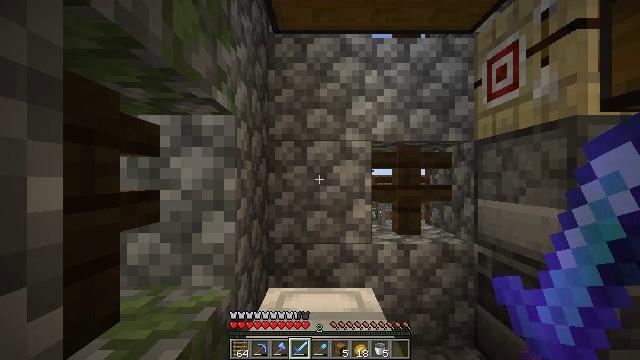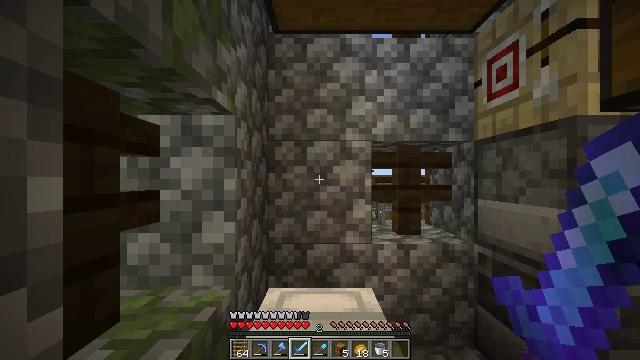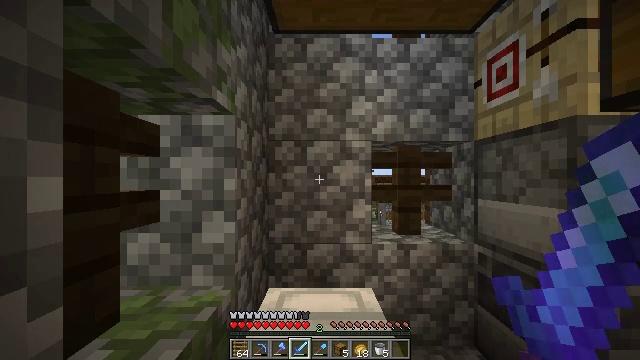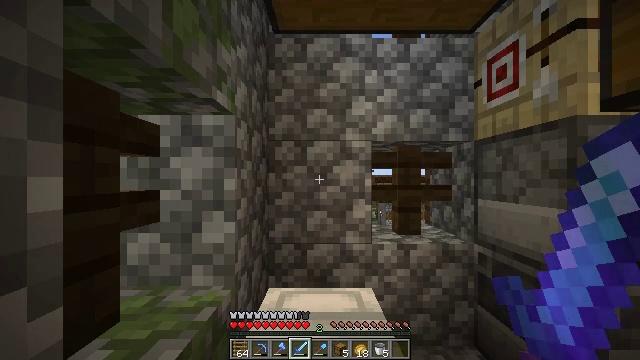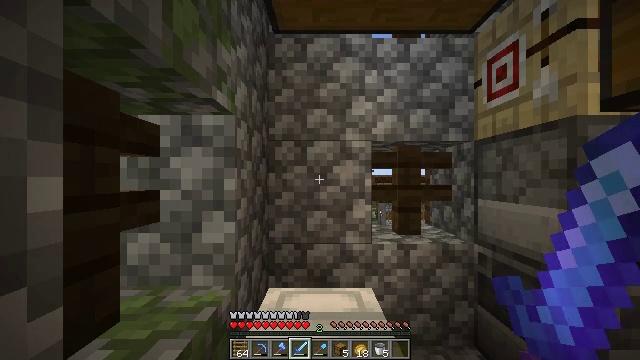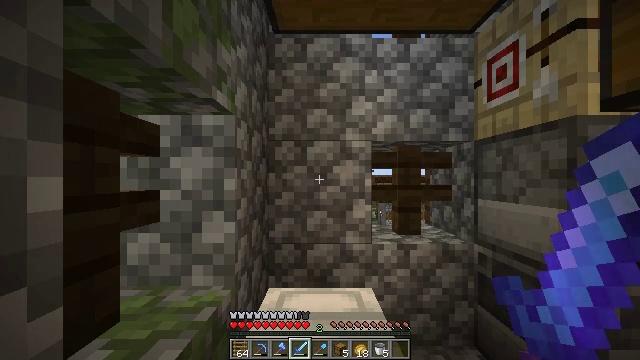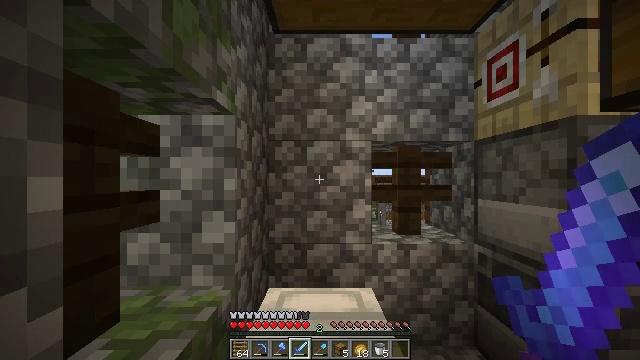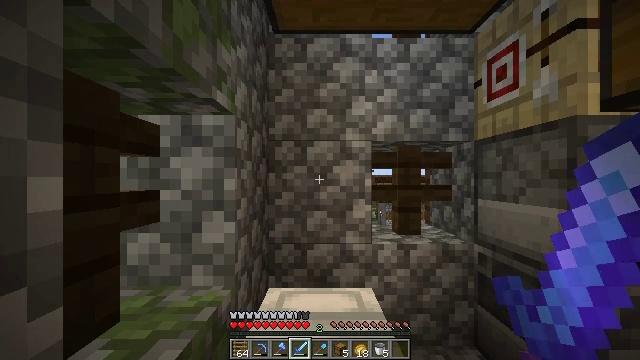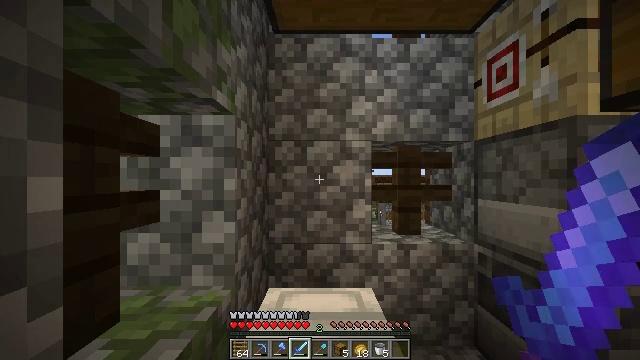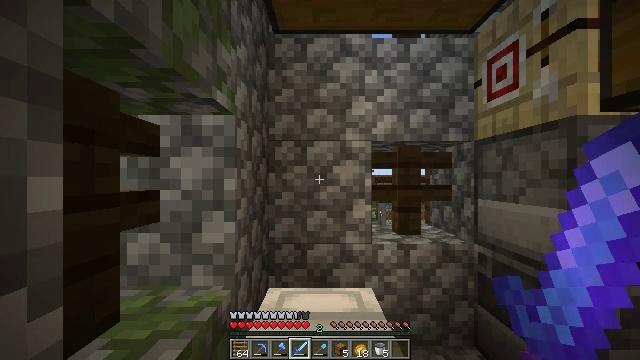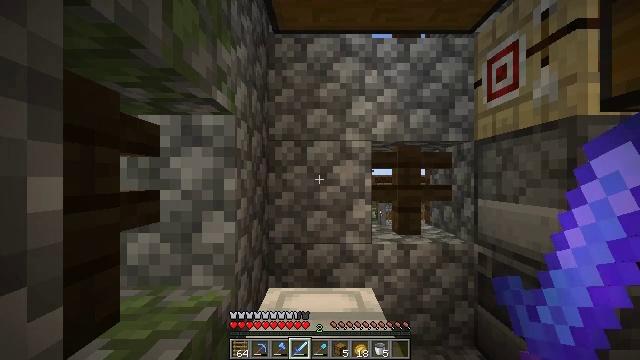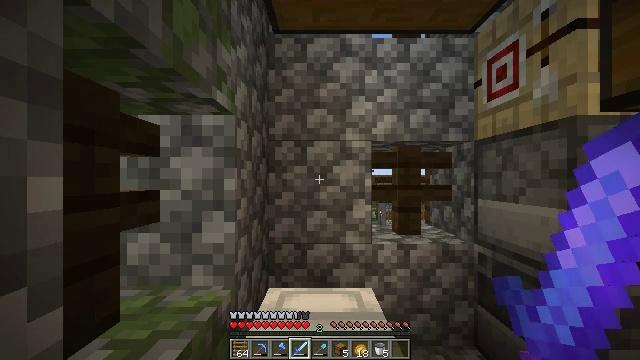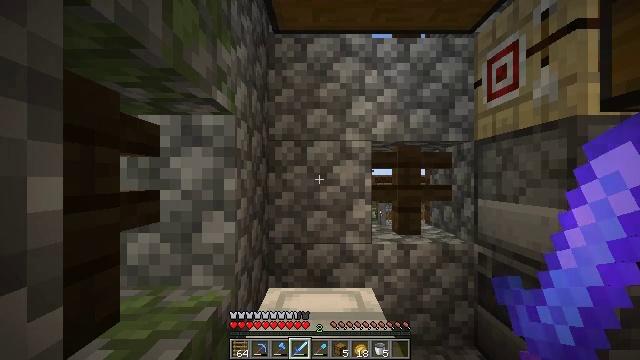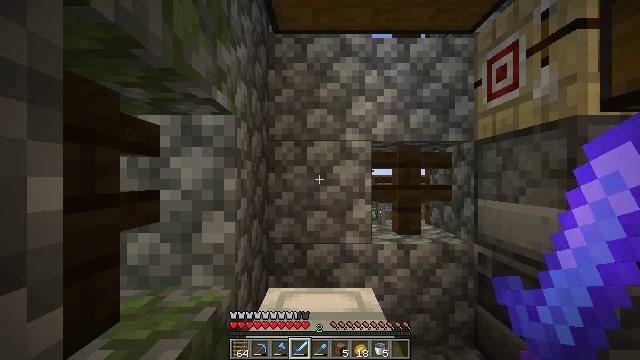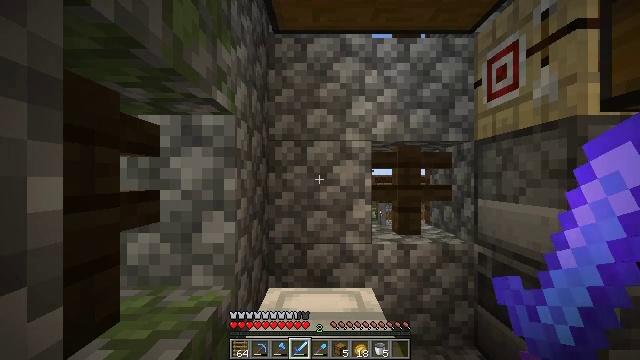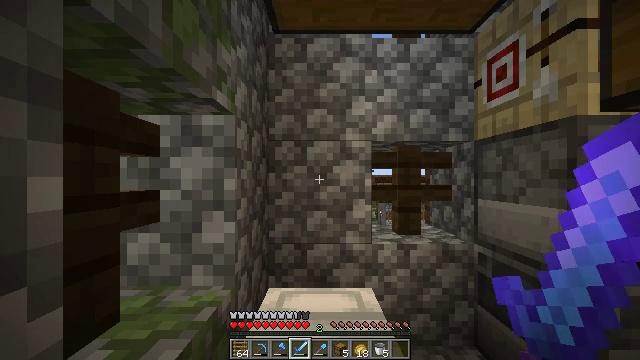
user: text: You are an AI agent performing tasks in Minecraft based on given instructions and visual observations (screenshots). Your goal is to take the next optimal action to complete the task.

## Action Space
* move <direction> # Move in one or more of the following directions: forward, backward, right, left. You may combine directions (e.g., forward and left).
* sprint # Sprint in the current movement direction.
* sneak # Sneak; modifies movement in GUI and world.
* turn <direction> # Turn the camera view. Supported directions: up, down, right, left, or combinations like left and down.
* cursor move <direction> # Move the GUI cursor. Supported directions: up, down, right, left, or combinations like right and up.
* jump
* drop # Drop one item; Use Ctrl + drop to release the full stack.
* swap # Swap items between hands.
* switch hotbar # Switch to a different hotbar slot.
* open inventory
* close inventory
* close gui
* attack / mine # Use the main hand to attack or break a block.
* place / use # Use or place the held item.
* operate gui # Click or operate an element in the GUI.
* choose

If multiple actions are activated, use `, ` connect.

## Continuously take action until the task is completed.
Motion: motion action
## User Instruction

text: Attack the glass to break it.
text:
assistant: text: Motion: no_op
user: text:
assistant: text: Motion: no_op
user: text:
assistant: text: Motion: no_op
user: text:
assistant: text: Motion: no_op
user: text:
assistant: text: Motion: no_op
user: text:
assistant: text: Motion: no_op
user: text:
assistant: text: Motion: no_op
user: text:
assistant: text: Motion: no_op
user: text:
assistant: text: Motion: no_op
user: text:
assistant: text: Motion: no_op
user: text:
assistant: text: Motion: no_op
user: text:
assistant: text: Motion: no_op
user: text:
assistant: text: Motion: no_op
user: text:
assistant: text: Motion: no_op
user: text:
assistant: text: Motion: no_op
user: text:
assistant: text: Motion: no_op
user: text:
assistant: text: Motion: no_op
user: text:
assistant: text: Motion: no_op
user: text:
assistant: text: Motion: no_op
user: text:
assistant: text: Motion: no_op
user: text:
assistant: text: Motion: no_op
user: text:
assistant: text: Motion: no_op
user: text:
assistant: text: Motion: no_op
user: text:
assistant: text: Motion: no_op
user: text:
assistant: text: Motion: no_op
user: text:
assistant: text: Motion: no_op
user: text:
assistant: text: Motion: no_op
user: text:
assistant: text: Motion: no_op
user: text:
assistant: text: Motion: no_op
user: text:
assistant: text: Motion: no_op